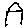
Label: house